Interaction volume radius: 5 \u00c5
Interaction volume height: 20 \u00c5
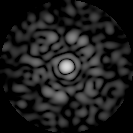
Disorder parameter: 0.7871